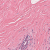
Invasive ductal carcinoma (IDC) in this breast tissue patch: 0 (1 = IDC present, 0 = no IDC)